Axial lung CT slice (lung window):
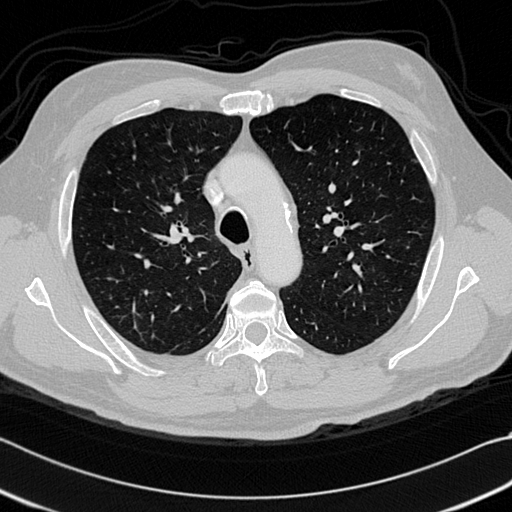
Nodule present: no